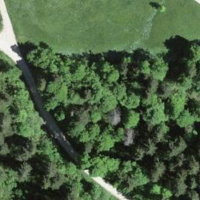
EUNIS habitat code: 41
Species observed at this site:
Vaccinium myrtillus
Cicerbita alpina
Caltha palustris
Geum rivale
Petasites albus